The trace is the raw vibration amplitude of a rotating bearing as a function of time. Diagnose the bearing from this image, choosing from: normal, inner_race, outer_race, ball.
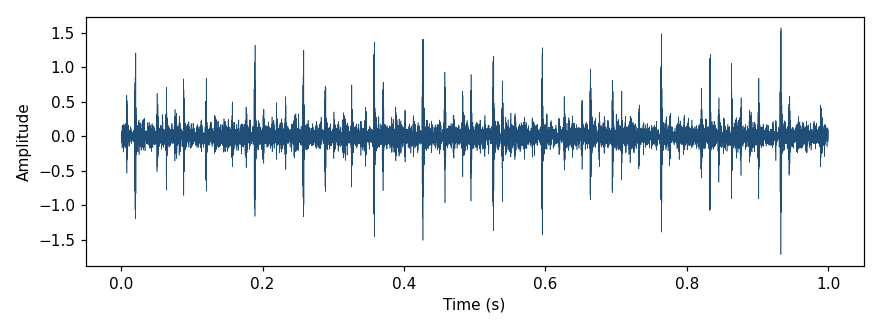
Answer: inner_race